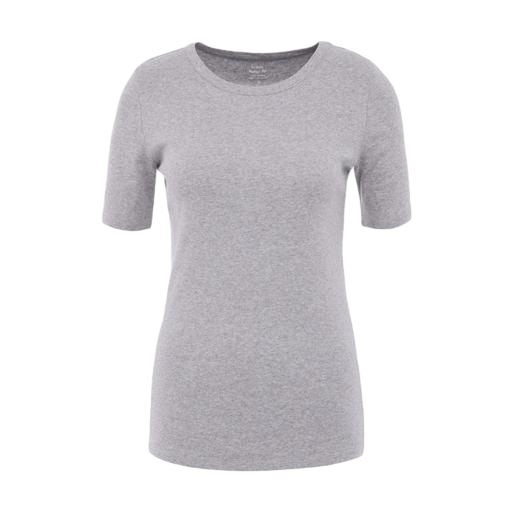
slim crew tee, slim fit t-shirt, grey fitted t shirt, white background